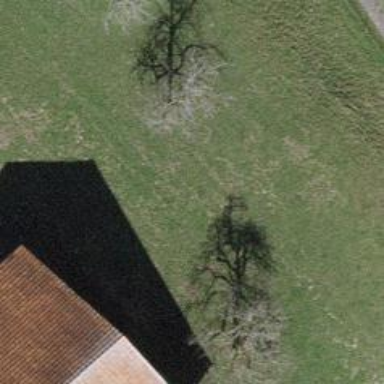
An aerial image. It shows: Single tag "natural: tree."